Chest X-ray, PA view. Patient: 57 years old, sex M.
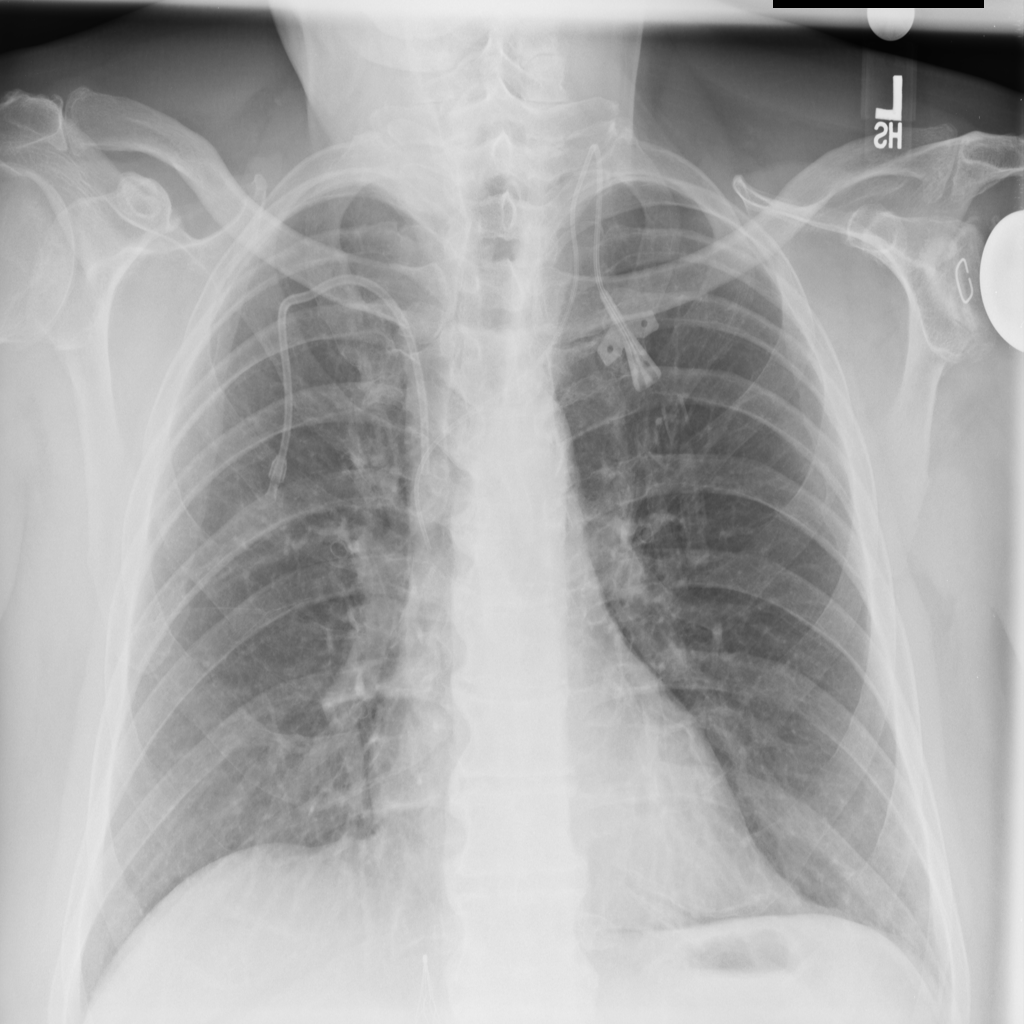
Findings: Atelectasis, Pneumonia